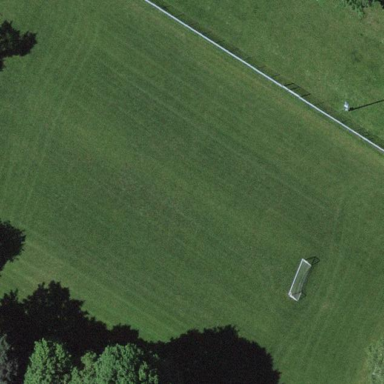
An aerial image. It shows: Soccer pitch with grass surface for leisure land.